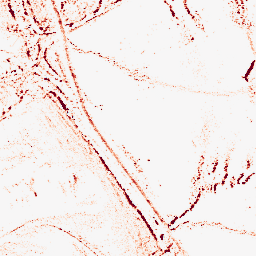
Category: morphological
Decomposition family: morphological_rect
Decomposition parameters: operation: opening
width: 5
height: 3
Upsampling method: sinc_hamming
Upsampling parameters: scale: 4
kernel_size: 16
Upsampling scale: 4